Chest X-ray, PA view. Patient: 40 years old, sex F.
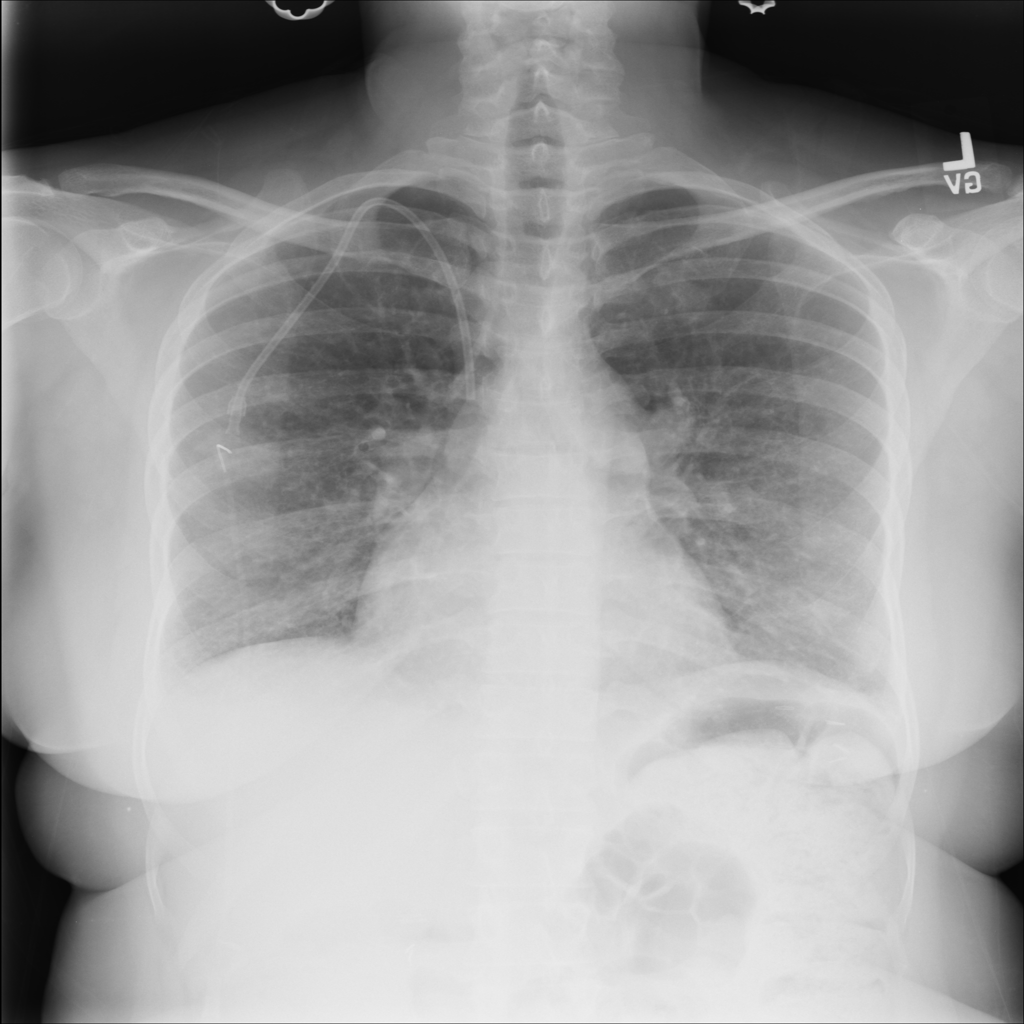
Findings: No Finding